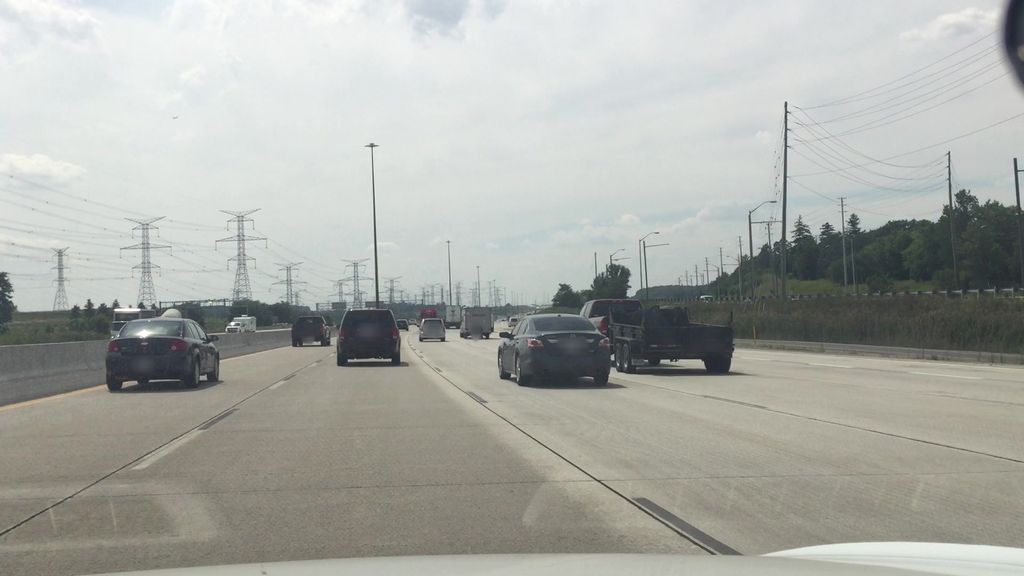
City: toronto